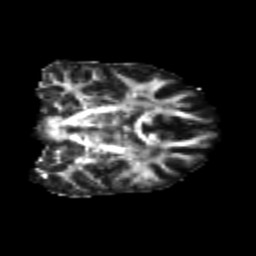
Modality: FA
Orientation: coronal
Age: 24
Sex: female
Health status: healthy
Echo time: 0.074 s